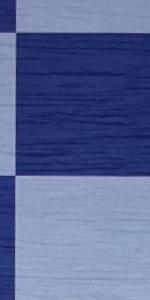
Label: Empty